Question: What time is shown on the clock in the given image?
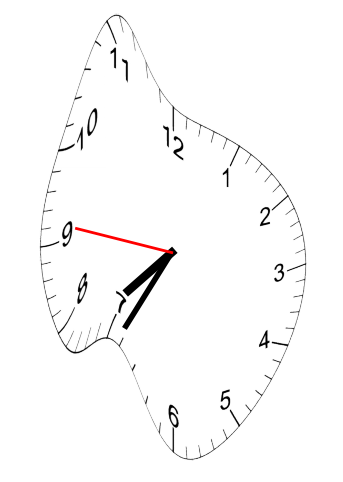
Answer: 07:34:46